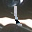
Label: 1